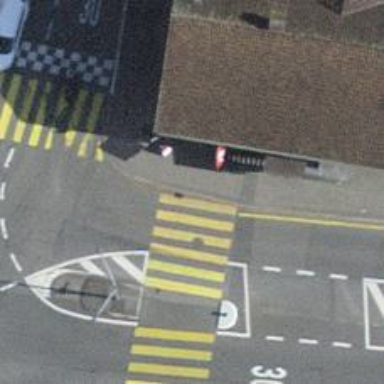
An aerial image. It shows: Kerb serving as barrier.